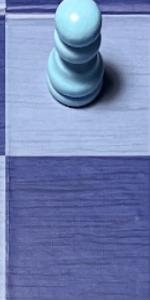
Label: Empty